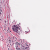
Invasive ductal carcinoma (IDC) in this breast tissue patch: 0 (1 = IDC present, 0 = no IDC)